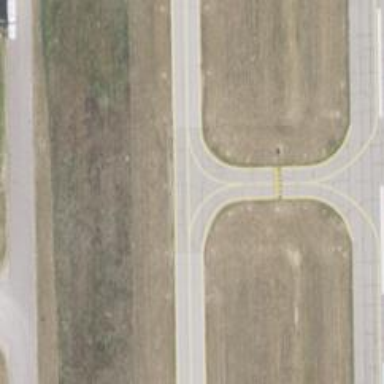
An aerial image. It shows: View of taxiway at the airport.